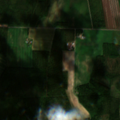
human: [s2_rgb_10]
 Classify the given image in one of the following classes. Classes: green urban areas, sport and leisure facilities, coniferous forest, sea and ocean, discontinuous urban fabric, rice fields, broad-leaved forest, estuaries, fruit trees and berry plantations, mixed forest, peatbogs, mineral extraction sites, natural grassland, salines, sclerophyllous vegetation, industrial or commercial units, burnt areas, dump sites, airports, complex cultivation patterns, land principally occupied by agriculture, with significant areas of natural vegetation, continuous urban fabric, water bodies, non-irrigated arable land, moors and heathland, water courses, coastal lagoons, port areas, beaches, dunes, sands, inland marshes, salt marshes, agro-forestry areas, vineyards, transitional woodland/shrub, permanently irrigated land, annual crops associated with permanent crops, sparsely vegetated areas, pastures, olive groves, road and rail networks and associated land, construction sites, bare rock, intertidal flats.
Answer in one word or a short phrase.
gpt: non-irrigated arable land, land principally occupied by agriculture, with significant areas of natural vegetation, coniferous forest, mixed forest